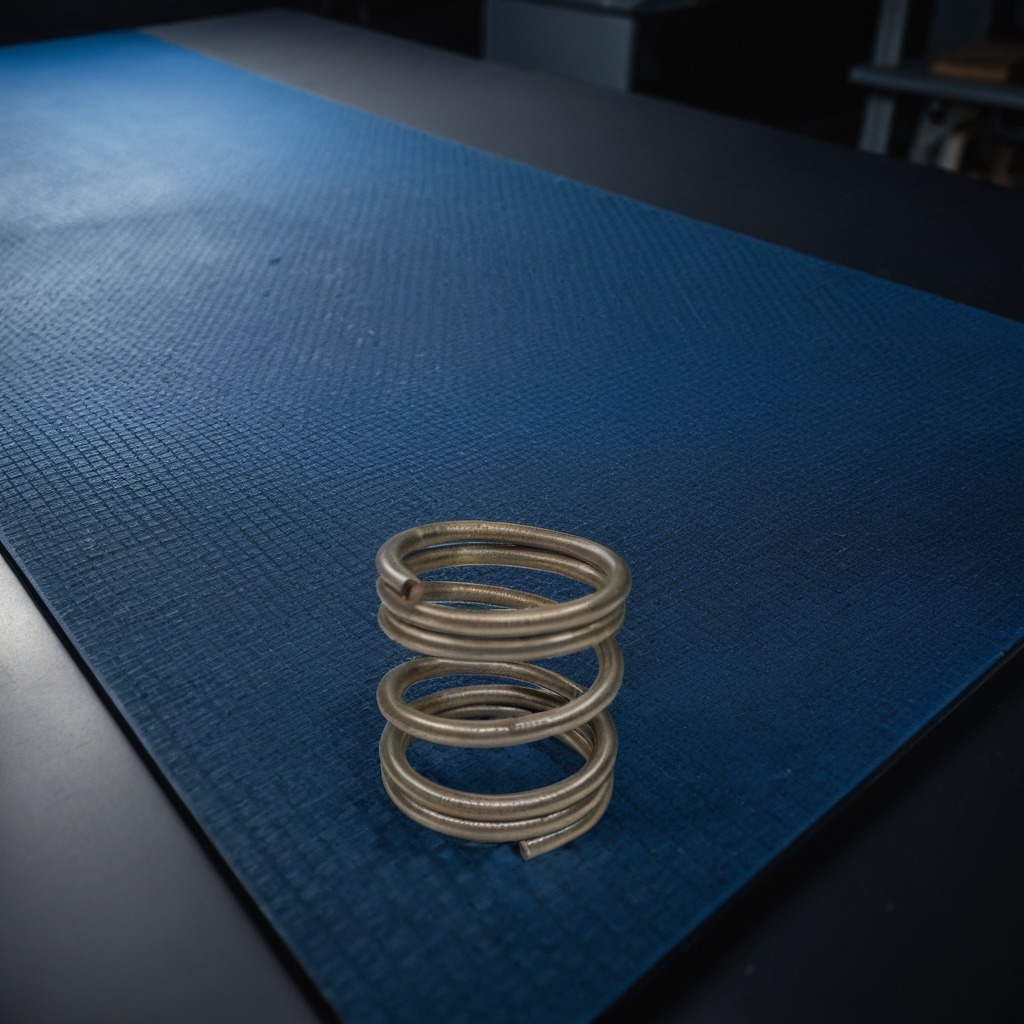
A coiled metal spring is lying on a clean granite tabletop covered with a blue rubber mat inside a workshop at night dim ambient light soft shadows worn but beneath the mat